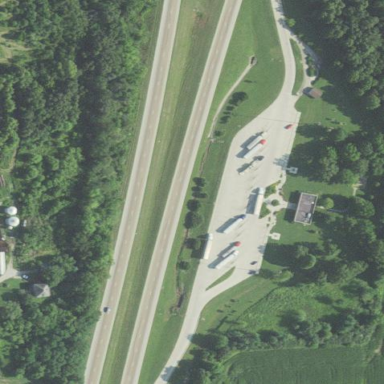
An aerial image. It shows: Rest area along the road.